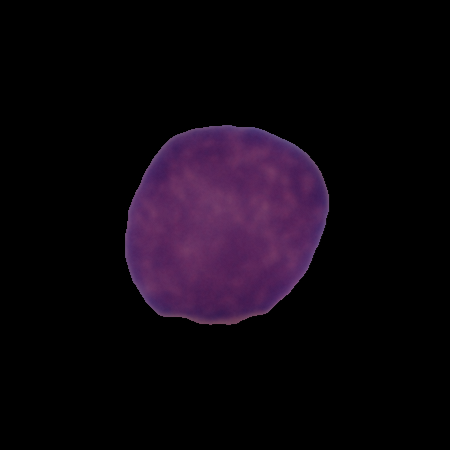
Label: healthy